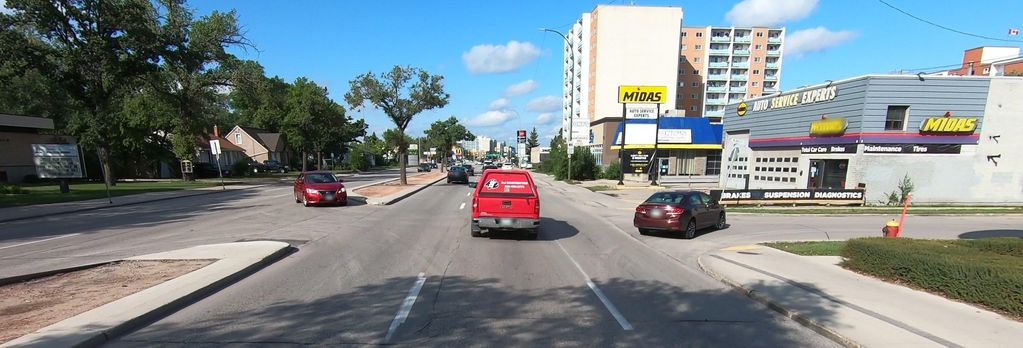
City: winnipeg